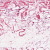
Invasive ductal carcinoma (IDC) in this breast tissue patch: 0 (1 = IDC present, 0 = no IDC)